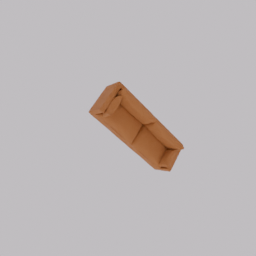
Label: furniture